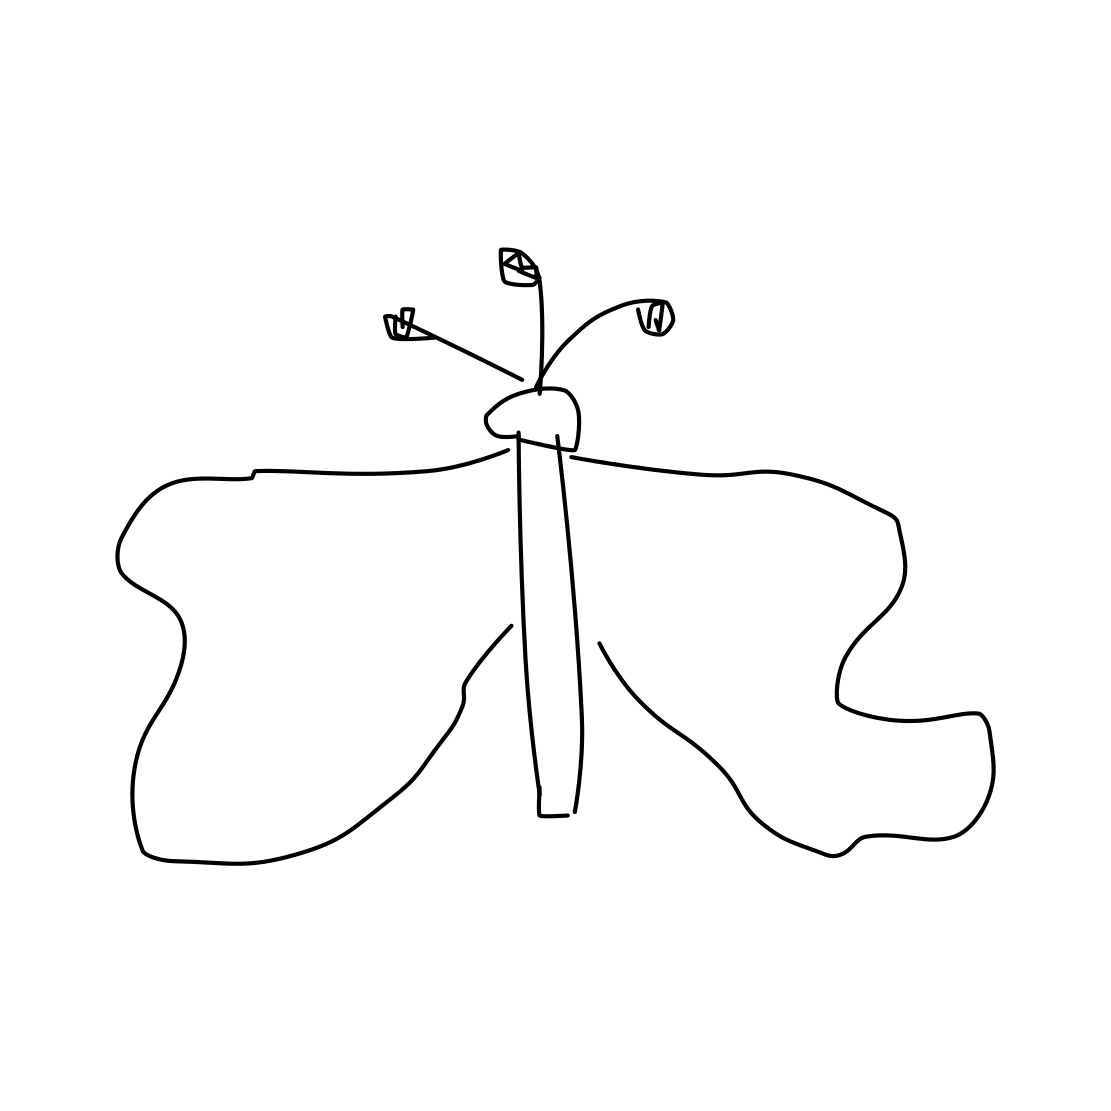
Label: butterfly